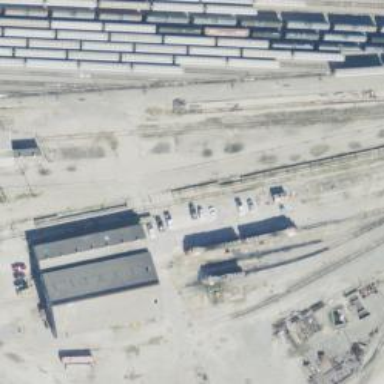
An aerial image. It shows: Railway yard in service.